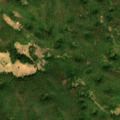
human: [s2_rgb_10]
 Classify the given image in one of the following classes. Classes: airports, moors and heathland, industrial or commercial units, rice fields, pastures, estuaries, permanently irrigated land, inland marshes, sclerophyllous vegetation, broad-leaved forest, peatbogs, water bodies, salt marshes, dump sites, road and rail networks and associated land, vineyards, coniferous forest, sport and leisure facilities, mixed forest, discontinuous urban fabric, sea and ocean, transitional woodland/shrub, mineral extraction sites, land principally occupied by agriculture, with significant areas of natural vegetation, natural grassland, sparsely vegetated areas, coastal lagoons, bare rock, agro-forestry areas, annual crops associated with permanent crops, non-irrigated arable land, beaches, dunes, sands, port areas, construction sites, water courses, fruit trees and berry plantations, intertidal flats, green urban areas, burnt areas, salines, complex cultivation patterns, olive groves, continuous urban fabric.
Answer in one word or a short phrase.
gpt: broad-leaved forest